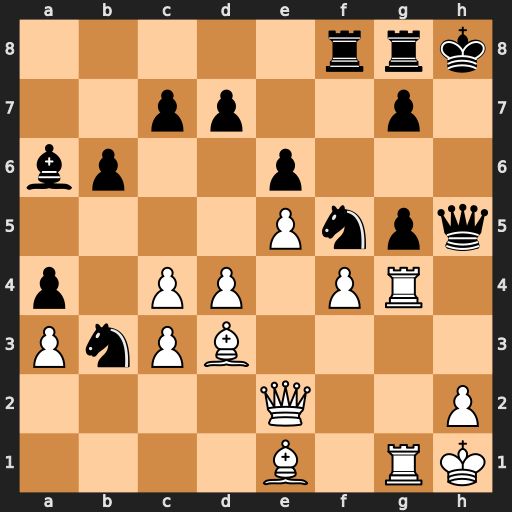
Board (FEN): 5rrk/2pp2p1/bp2p3/4Pnpq/p1PP1PR1/PnPB4/4Q2P/4B1RK
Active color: w
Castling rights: -
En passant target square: -
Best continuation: Rh4 Bb7+ d5